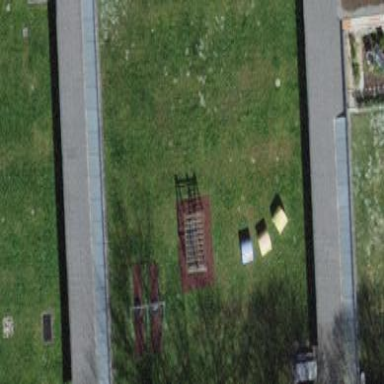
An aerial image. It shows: Playground on grassy land.